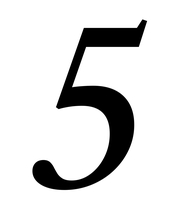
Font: LibreCaslonText-Italic_Italic